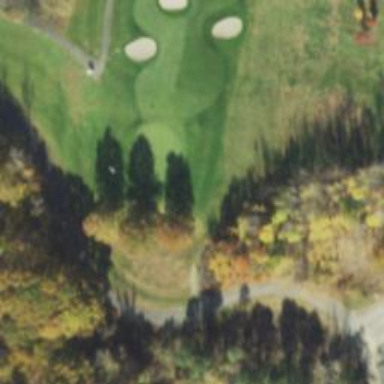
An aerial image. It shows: View of golf hole.